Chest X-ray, PA view. Patient: 51 years old, sex M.
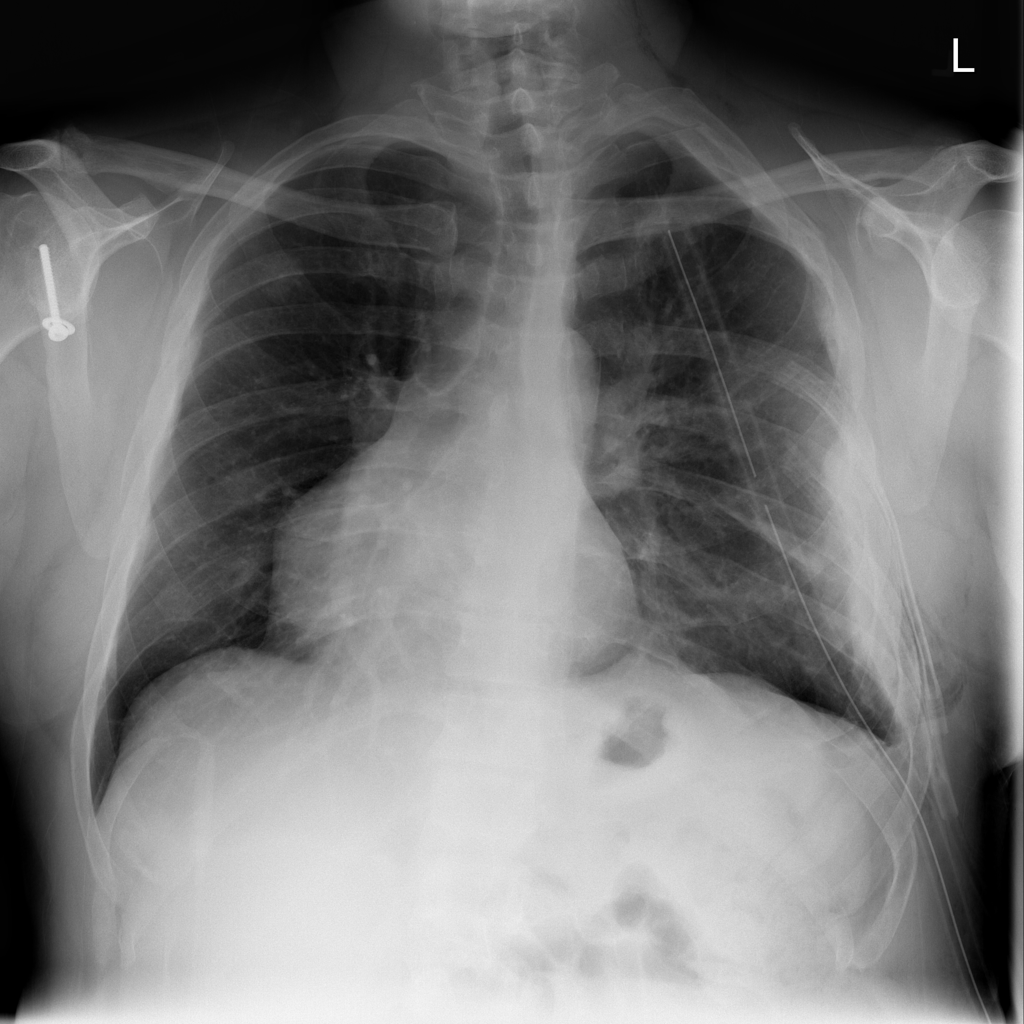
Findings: No Finding